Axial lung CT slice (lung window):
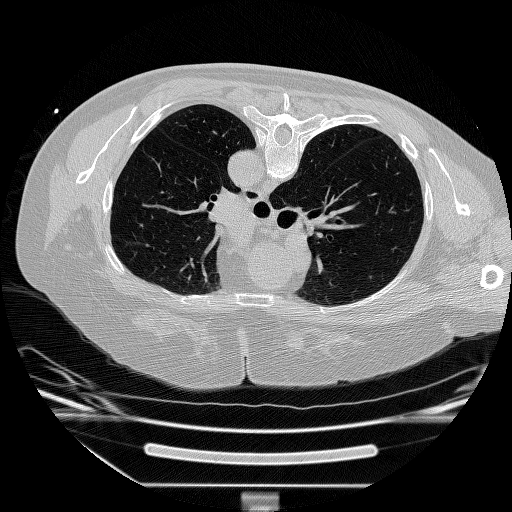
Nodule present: no